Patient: sex F, age 28
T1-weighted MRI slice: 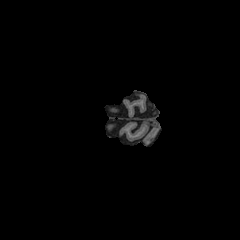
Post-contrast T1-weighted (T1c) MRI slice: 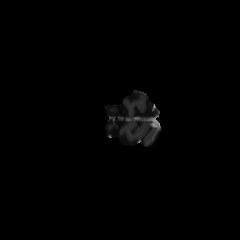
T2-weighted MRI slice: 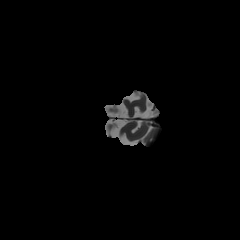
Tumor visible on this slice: no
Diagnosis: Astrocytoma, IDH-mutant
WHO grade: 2